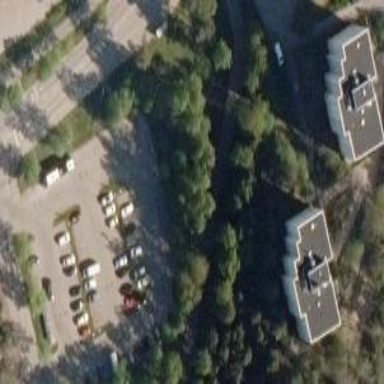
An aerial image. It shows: Parking area with surface.